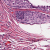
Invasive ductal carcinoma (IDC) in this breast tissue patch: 0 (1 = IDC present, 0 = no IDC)